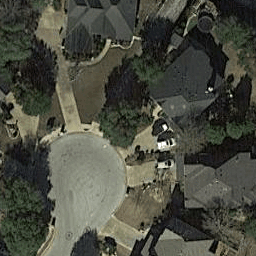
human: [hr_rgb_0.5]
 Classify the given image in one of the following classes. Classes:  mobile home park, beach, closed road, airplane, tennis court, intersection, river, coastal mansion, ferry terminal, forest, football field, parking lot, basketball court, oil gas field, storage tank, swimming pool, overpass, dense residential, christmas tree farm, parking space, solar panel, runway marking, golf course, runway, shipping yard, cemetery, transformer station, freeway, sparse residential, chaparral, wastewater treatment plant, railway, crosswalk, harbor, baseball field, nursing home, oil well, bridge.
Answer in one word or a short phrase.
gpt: closed road